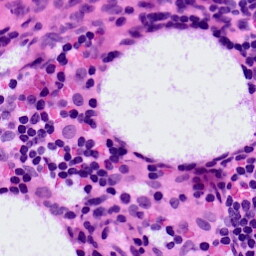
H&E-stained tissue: LymphNode